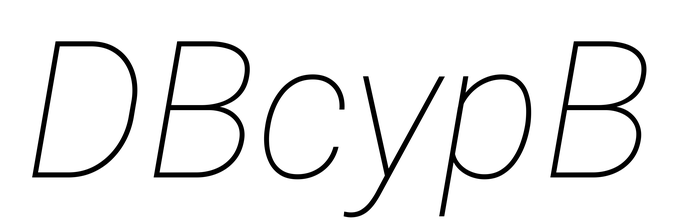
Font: Roboto-Italic_Thin_Italic